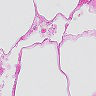
Metastatic tissue present: no